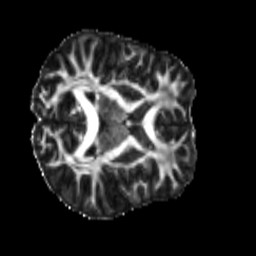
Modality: FA
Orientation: axial
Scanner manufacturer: siemens
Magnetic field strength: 3 T
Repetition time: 4 s
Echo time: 0.0594 s